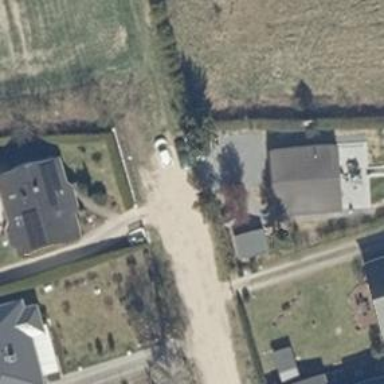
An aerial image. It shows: Residential road with compacted surface.